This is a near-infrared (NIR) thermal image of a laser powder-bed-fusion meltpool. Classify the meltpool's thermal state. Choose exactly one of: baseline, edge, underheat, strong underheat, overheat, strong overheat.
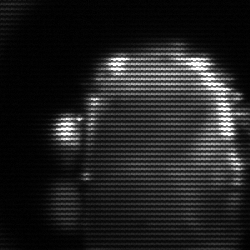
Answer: baseline